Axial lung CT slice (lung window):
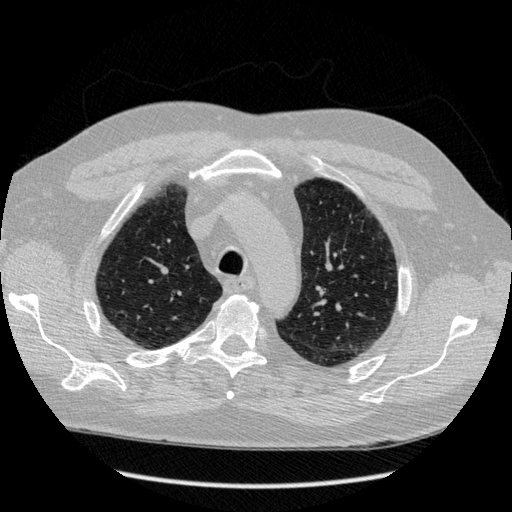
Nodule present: no